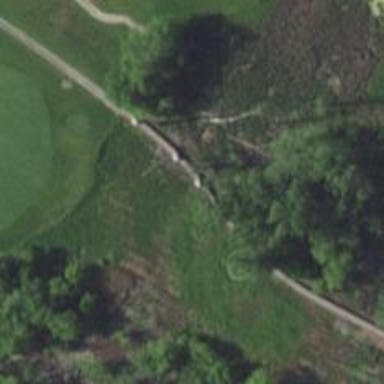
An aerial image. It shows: Service road on bridge for golf carts.